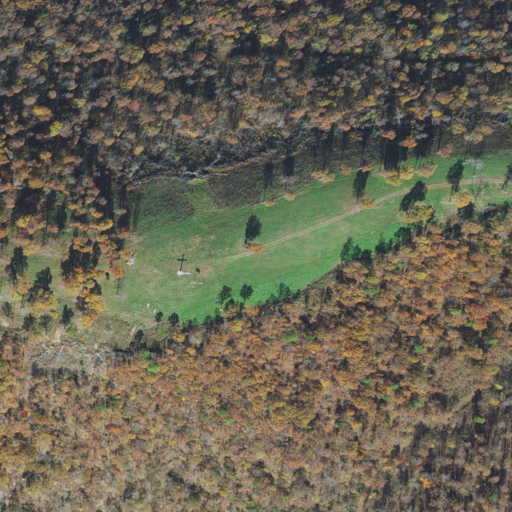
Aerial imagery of mountain in Arkansas named Isaac West Mountain containing deciduous forest and pasture